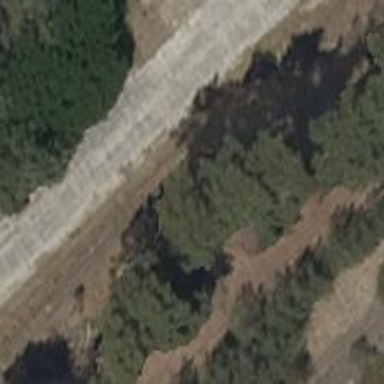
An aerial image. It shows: Disused railway spur.